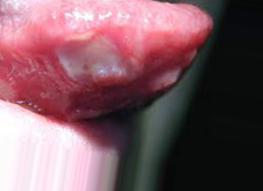
Condition: Mouth Ulcer